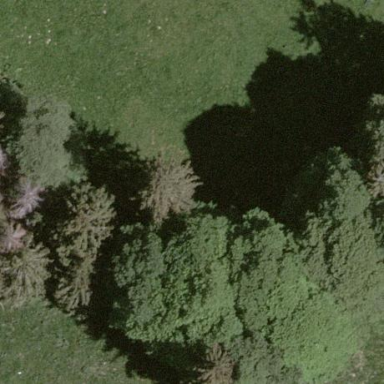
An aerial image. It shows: Forest area.